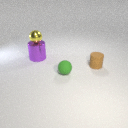
small yellow metal sphere above large purple metal cylinder